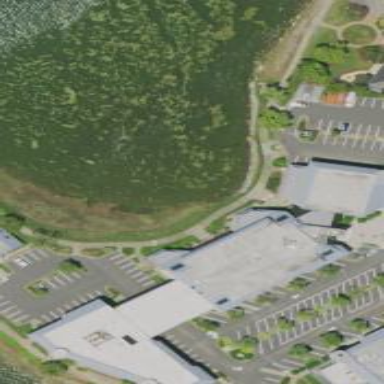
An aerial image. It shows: Commercial building.